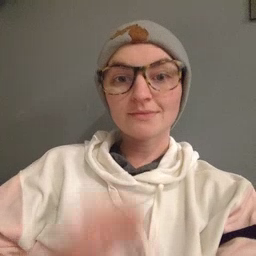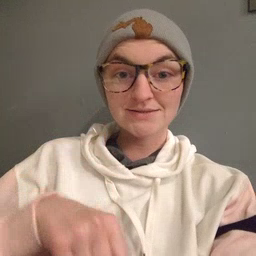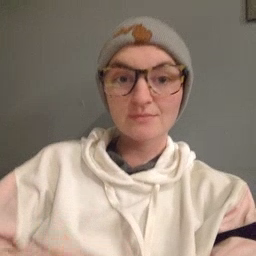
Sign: can